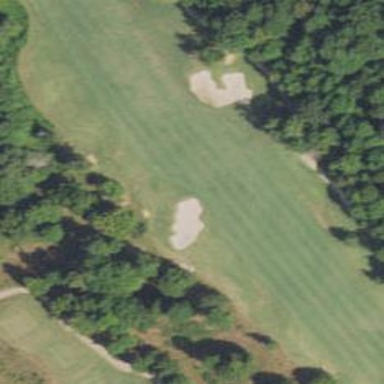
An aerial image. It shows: View of golf hole.